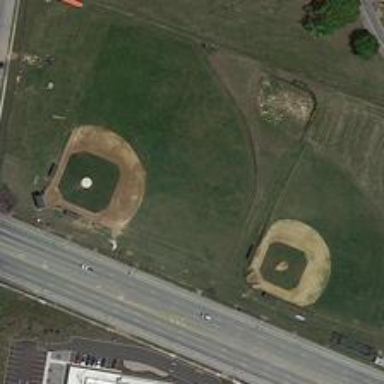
On the side of the road, there are two basebal fields with different sizes .